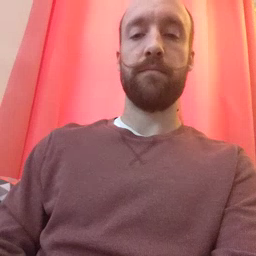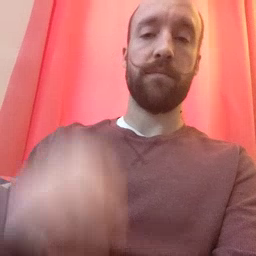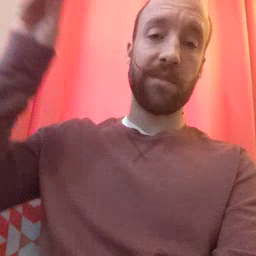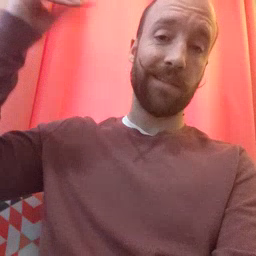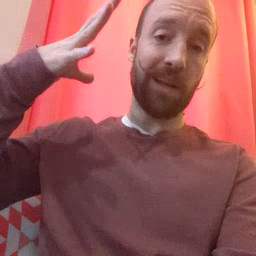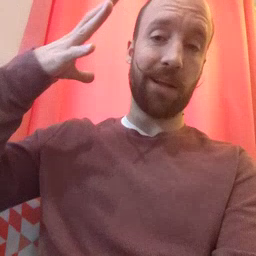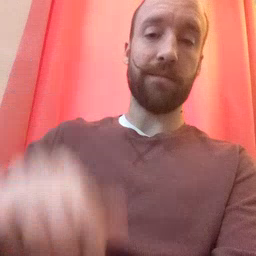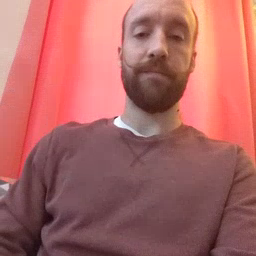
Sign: sun